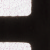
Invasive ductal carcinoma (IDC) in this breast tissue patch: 0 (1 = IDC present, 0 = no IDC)